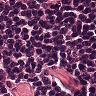
Metastatic tissue present: no